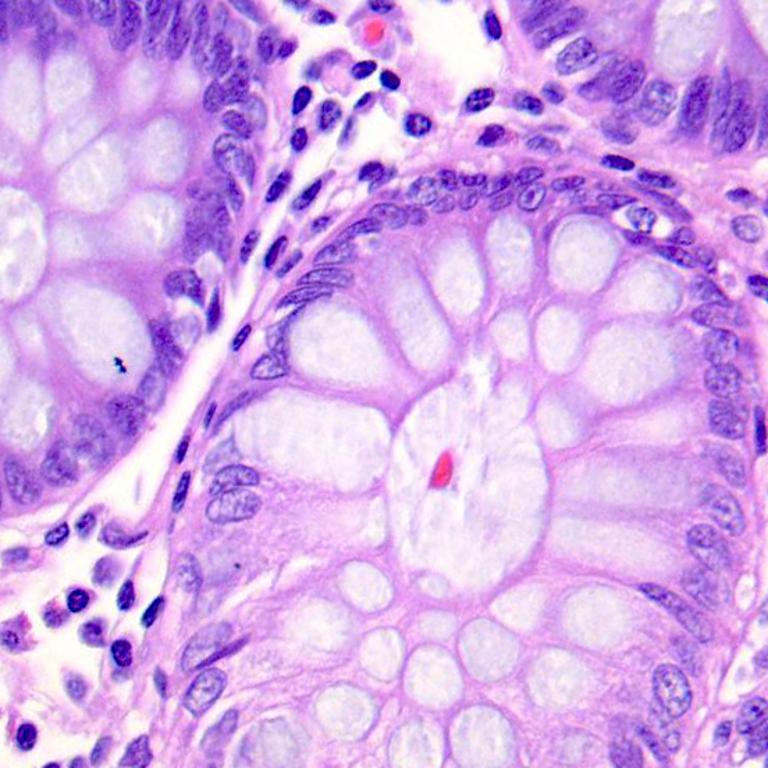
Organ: colon
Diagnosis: benign